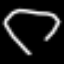
Label: diamond